Question: I want to put label on any node,
I plot nodes with its edges with
'''
gplot(adjacencyM,[A(1:2:end)',A(2:2:end)'],'-*');
'''
and result is

'A=[52.4804497434472 27.6195191737248 4.21212076867730 30.4259790113270 48.7710166342266 39.0235130272618 77.6293705126495 27.8870044967533 8.53744606710097 96.9598745936163 17.0082513400534 1.22018736621158 45.2910471948658 19.6246954290650 32.3671095309084 46.6923831457201 52.0721582460992 13.2199644010638 9.61840162265927 40.9950628287157 ]'
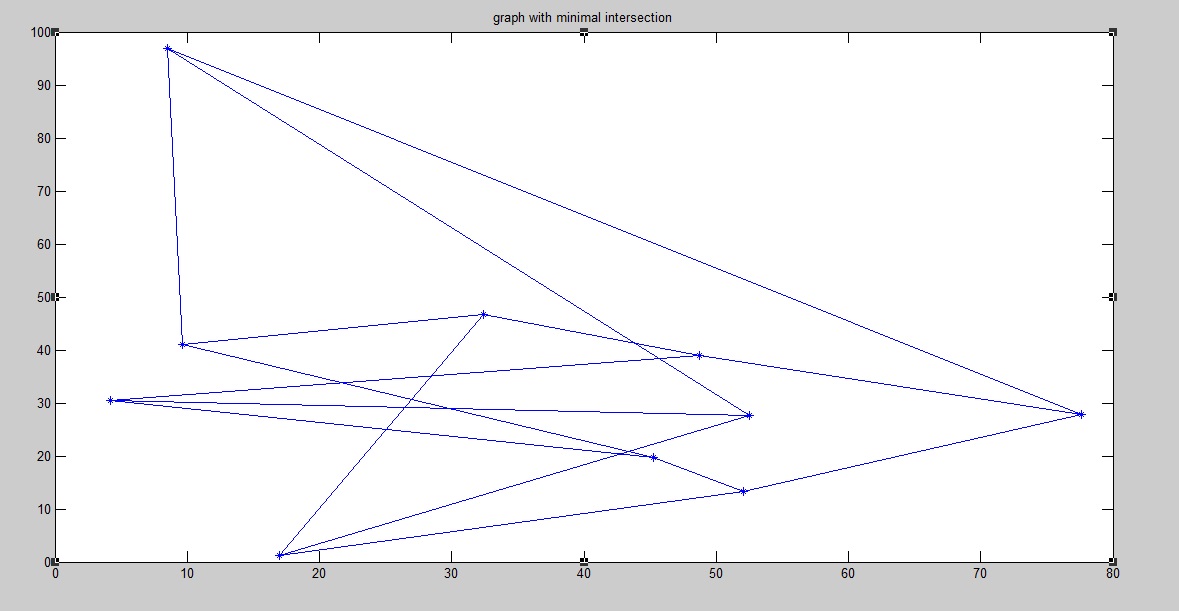
Answer: You can use <URL>
For example:
'''
text( A(1,1), A(1,2), 'Label first node');
'''
or in a loop:
'''
for li=1:2:numel(A)
text( A(li), A(li+1), sprintf('<--%d', li) );
end
'''